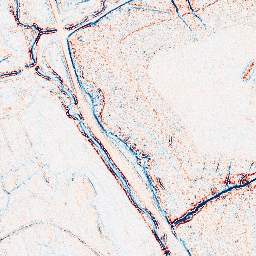
Category: edge_preserving
Decomposition family: bilateral
Decomposition parameters: d: 5
sigma_color: 50
sigma_space: 50
Upsampling method: sinc_blackman
Upsampling parameters: scale: 2
kernel_size: 8
Upsampling scale: 2